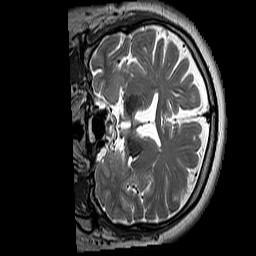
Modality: T2w
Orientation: coronal
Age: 49
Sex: male
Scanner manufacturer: siemens
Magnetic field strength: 3 T
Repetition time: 3.2 s
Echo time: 0.212 s